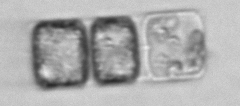
Label: Lauderia_annulata